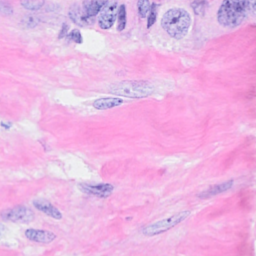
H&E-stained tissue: Breast